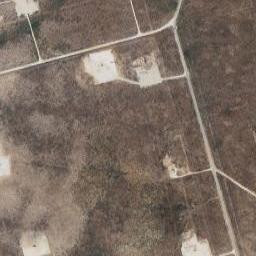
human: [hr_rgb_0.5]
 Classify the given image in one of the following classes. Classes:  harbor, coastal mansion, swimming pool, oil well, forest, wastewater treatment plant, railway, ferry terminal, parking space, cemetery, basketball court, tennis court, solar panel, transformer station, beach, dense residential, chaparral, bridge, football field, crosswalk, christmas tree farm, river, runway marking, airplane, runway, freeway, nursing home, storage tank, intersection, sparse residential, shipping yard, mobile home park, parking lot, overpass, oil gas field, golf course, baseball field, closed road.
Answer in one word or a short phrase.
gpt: oil gas field